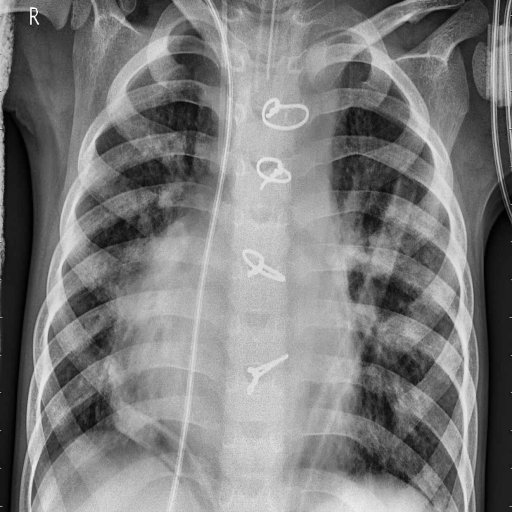
Finding: PNEUMONIA